Interaction volume radius: 10 \u00c5
Interaction volume height: 25 \u00c5
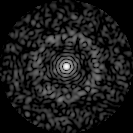
Disorder parameter: 0.8421